Field crop: maize
Growth stage: 2
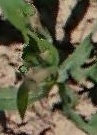
Species: maize